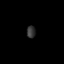
Tissue: lung
Cell type: Endothelial cells
Senescence score: 0.5451
Nuclear area (px): 103
Mean DAPI intensity: 53.204